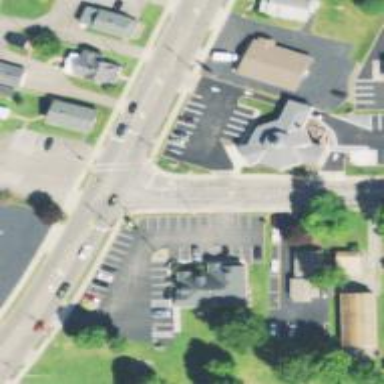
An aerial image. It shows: Road with stop sign.